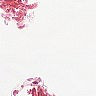
Metastatic tissue present: no